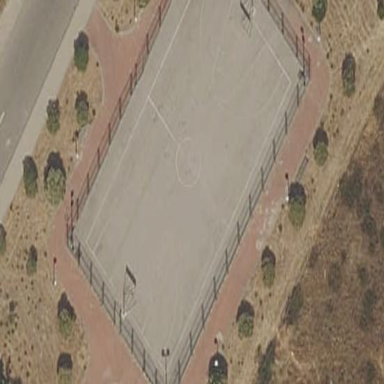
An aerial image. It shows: Tartan basketball court in leisure land pitch.